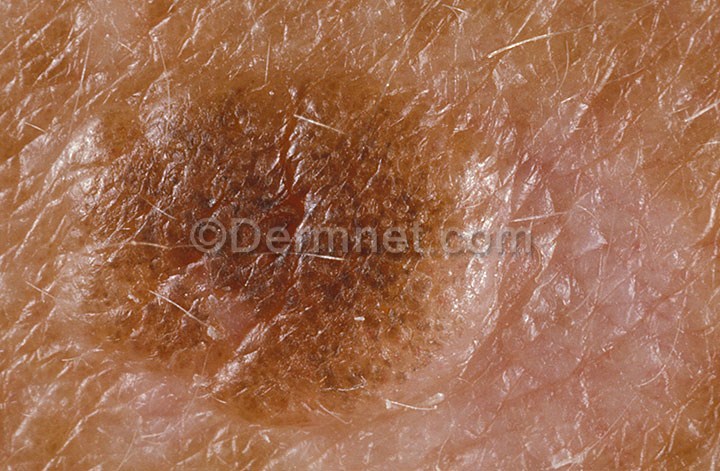
Disease: Melanoma Skin Cancer Nevi and Moles